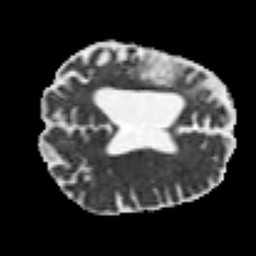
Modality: MD
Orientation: axial
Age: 50
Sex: male
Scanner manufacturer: siemens
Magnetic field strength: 3 T
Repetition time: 7.3 s
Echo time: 0.087 s